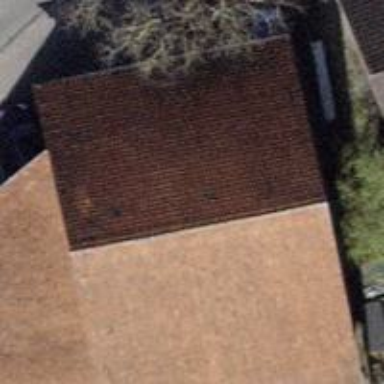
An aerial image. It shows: Shed.